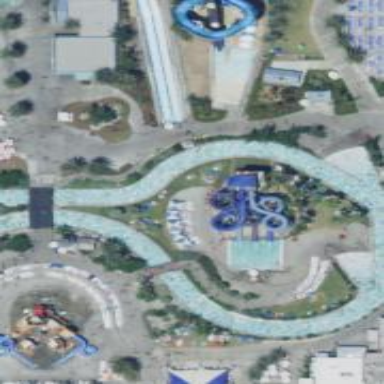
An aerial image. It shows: Water slide attraction.